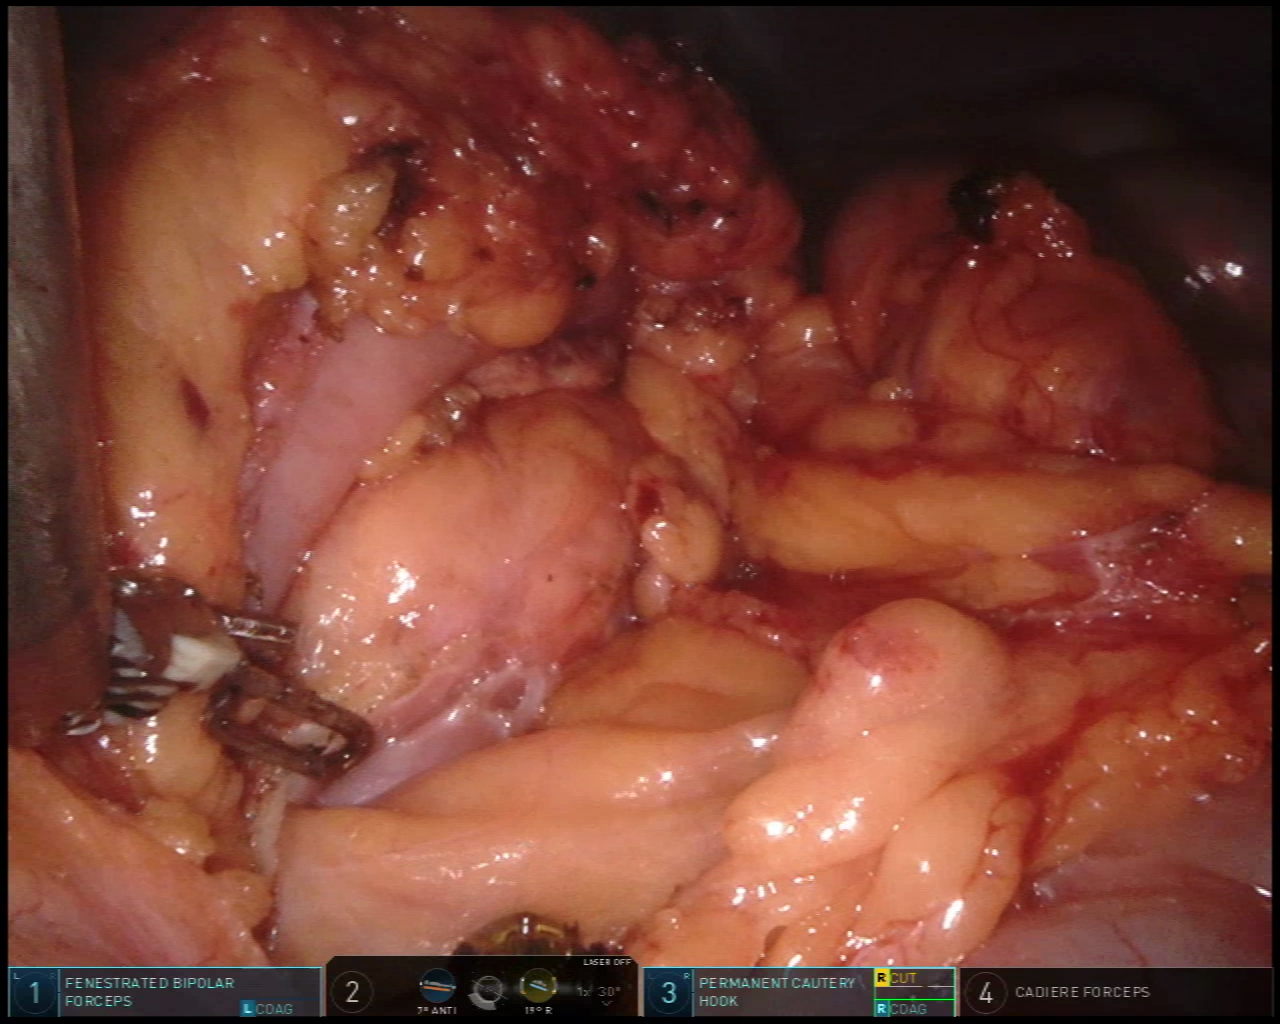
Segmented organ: stomach
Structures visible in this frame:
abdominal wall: yes
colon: yes
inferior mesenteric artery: no
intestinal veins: no
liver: yes
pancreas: yes
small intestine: no
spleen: no
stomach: yes
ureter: no
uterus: no
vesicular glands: no